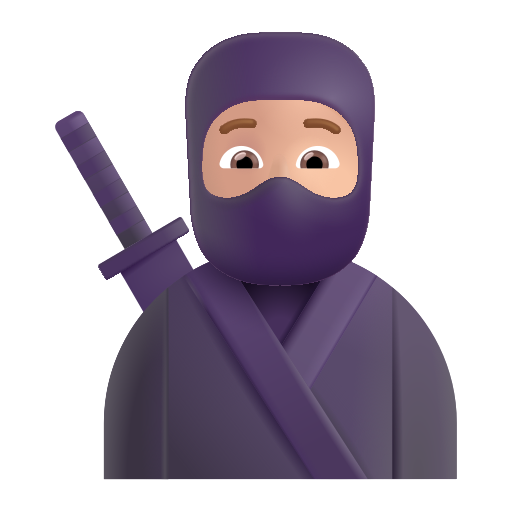
ninja color  light